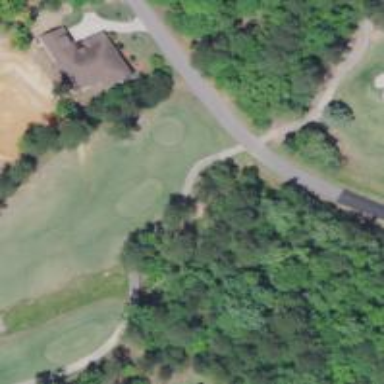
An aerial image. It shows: Path for both roads and golfers.